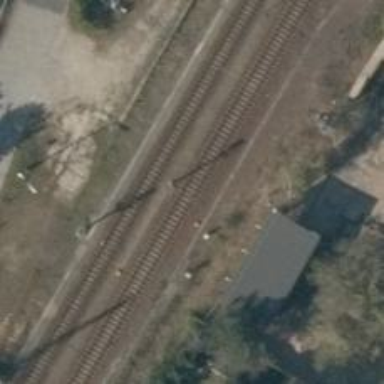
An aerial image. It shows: Railway signal.